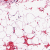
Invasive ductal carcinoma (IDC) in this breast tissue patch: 0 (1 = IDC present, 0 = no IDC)